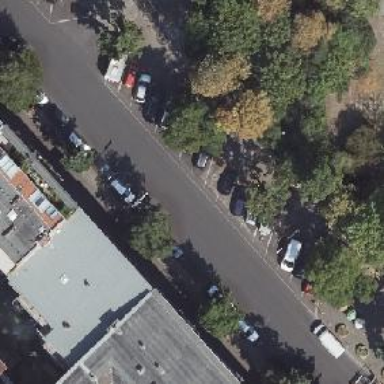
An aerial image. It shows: Parking lane for vehicles.